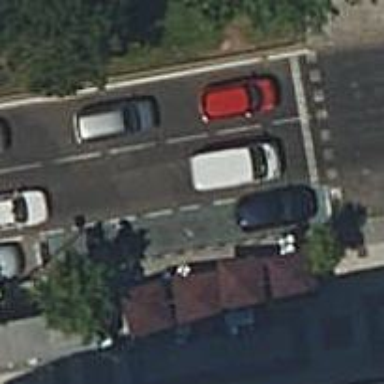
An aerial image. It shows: Motorcycle parking area.